Interaction volume radius: 5 \u00c5
Interaction volume height: 10 \u00c5
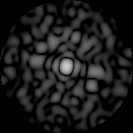
Disorder parameter: 0.9041